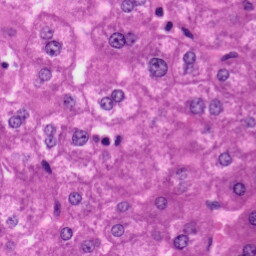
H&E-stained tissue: Liver